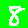
Digit: 8